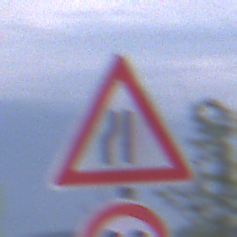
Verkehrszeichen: EinseitigVerengteFahrbahnLinks
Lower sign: Geschwindigkeit20
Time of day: SunriseSunset
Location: Outdoor (Urban)
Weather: PartlyCloudy
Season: NotSpecified
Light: Natural